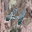
Label: 4